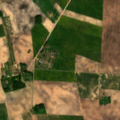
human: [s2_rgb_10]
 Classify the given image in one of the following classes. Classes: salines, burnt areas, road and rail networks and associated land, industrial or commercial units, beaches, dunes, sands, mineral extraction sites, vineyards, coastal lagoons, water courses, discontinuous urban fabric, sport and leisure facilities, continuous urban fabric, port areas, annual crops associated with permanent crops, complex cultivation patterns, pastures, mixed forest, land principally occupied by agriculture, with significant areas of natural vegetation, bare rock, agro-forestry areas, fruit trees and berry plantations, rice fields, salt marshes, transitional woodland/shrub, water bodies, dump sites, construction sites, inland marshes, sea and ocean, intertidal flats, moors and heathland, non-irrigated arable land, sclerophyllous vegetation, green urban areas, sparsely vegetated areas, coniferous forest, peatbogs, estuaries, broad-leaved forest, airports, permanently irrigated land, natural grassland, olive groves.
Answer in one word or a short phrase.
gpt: non-irrigated arable land, complex cultivation patterns